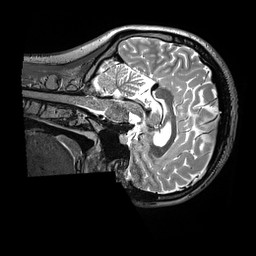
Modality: T2w
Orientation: sagittal
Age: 24
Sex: female
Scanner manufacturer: siemens
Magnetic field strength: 3 T
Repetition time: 3.2 s
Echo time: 0.564 s